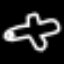
Label: airplane